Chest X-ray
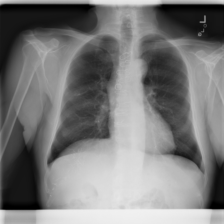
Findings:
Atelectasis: negative
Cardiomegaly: negative
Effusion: negative
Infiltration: negative
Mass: negative
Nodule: negative
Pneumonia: negative
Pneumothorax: negative
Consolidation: negative
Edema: negative
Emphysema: negative
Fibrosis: negative
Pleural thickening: negative
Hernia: negative